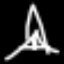
Label: The Eiffel Tower